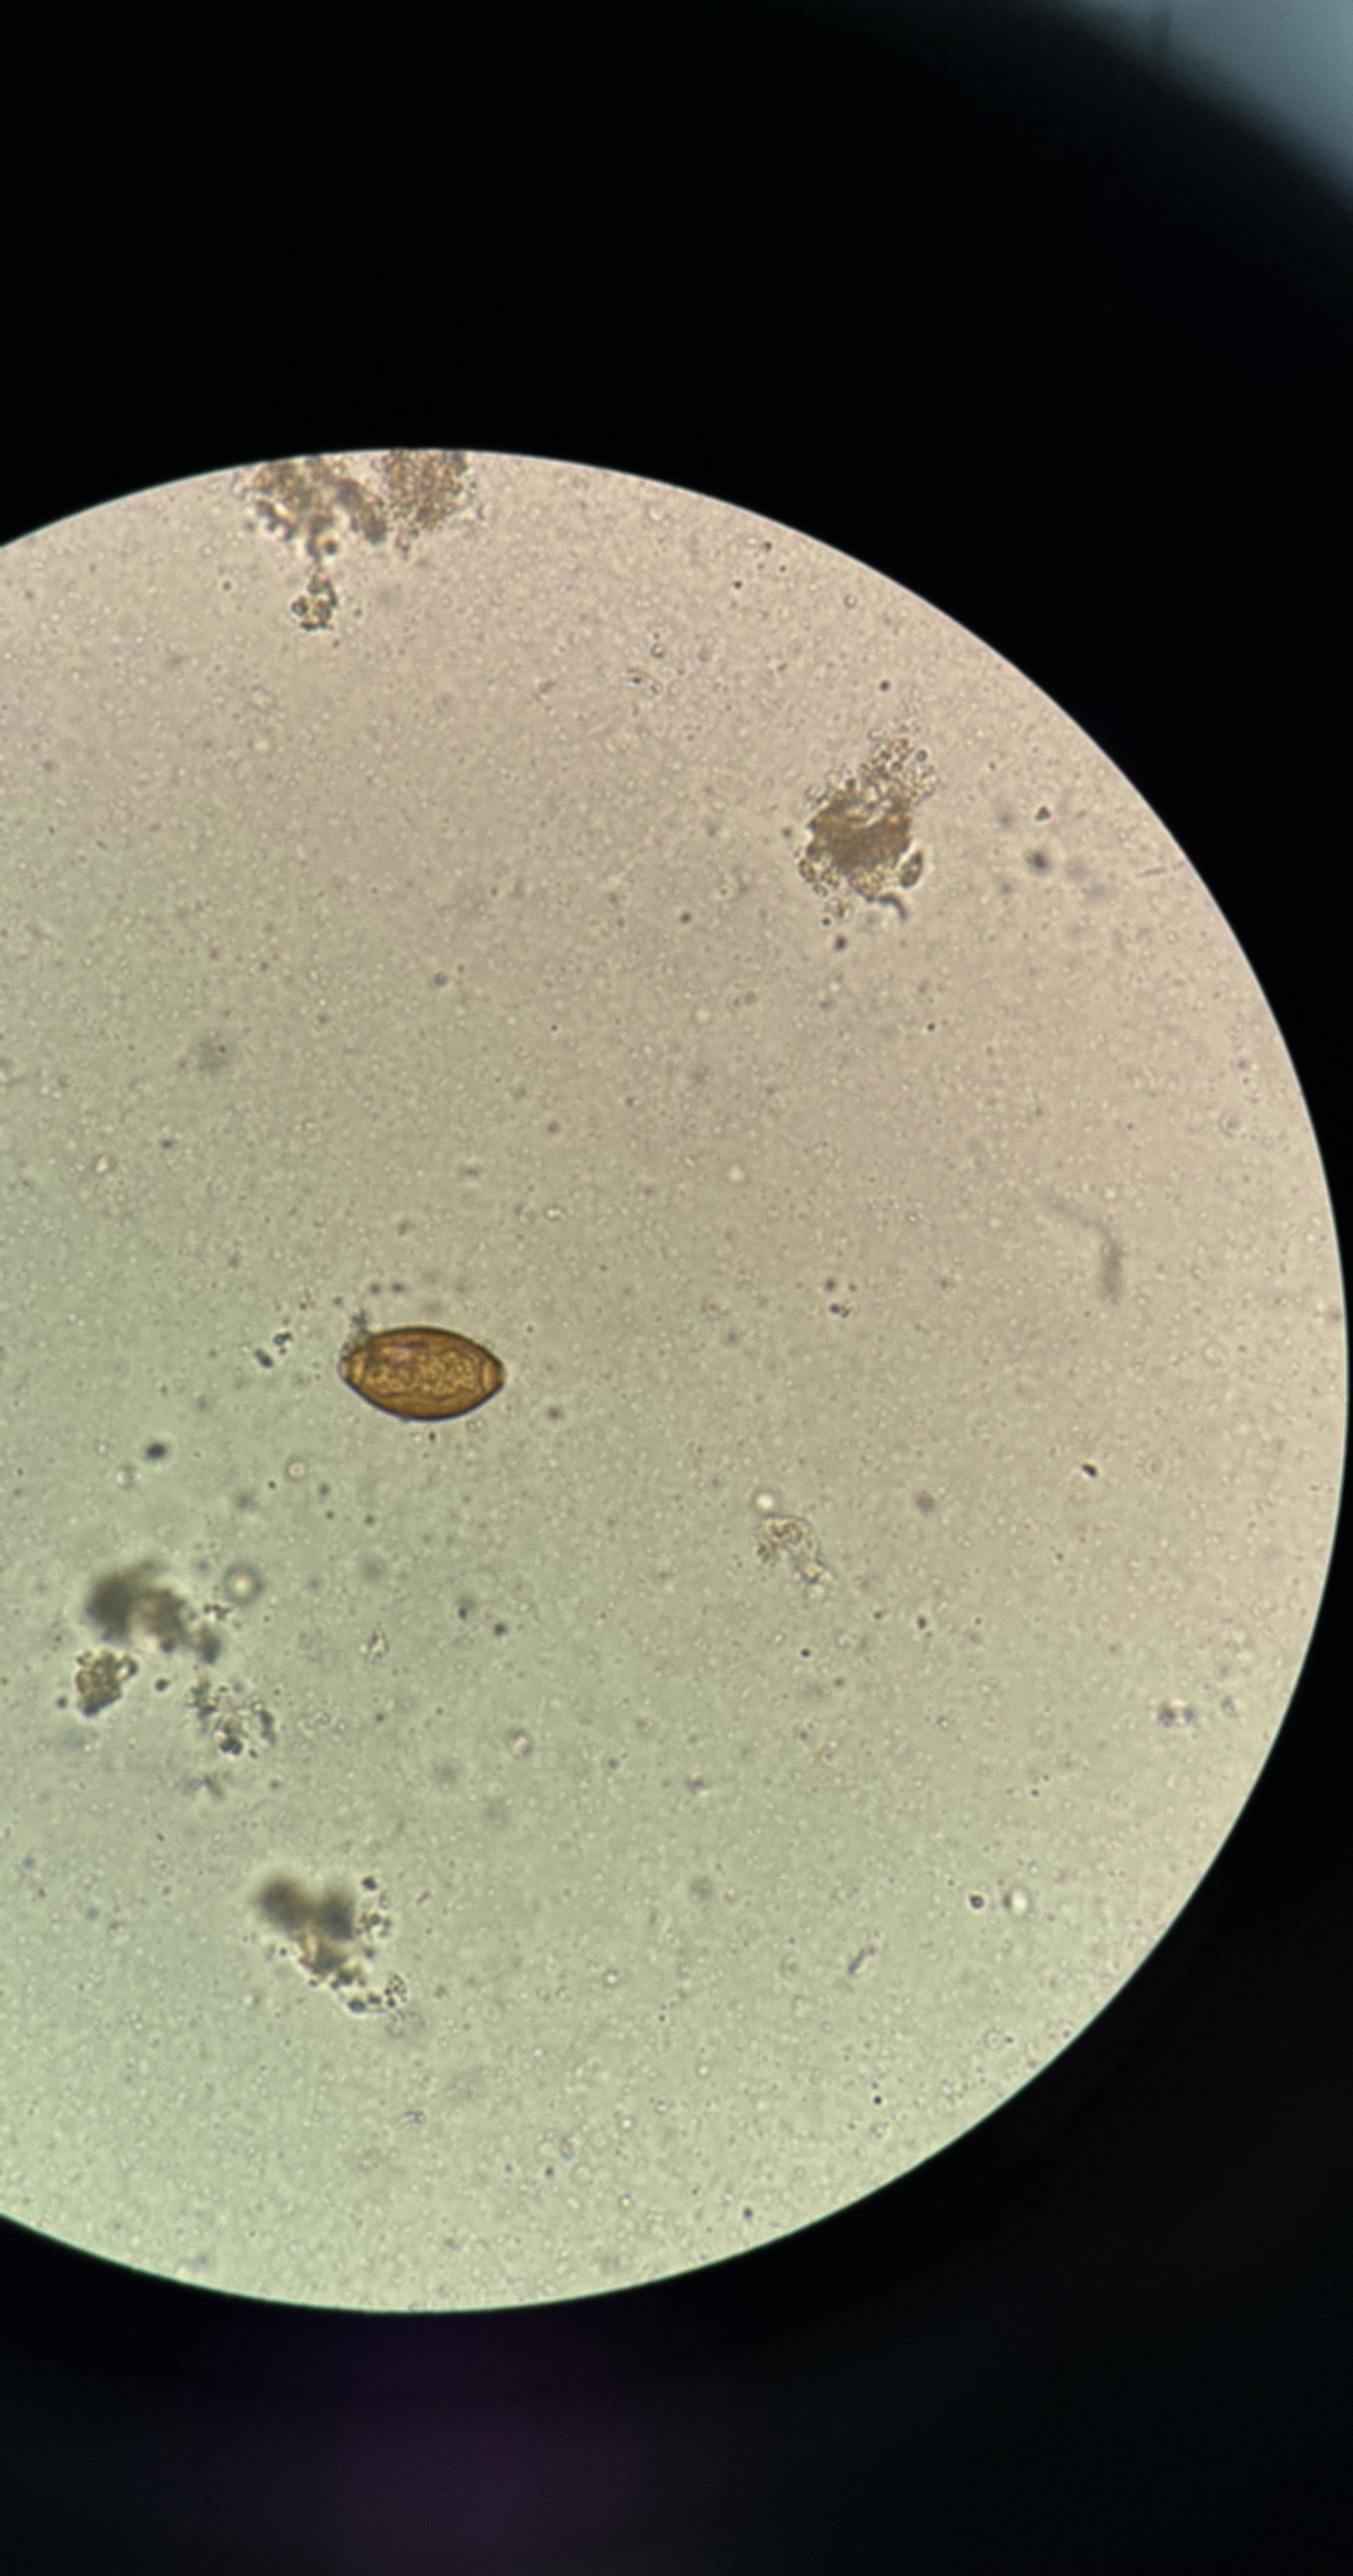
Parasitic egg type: Trichuris trichiura